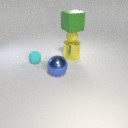
large blue metal sphere to the right of small cyan rubber sphere